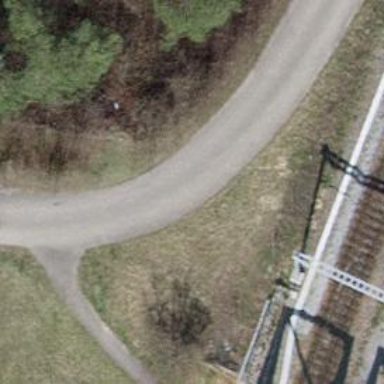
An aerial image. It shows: Asphalt track with grade1 surface.